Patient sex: F
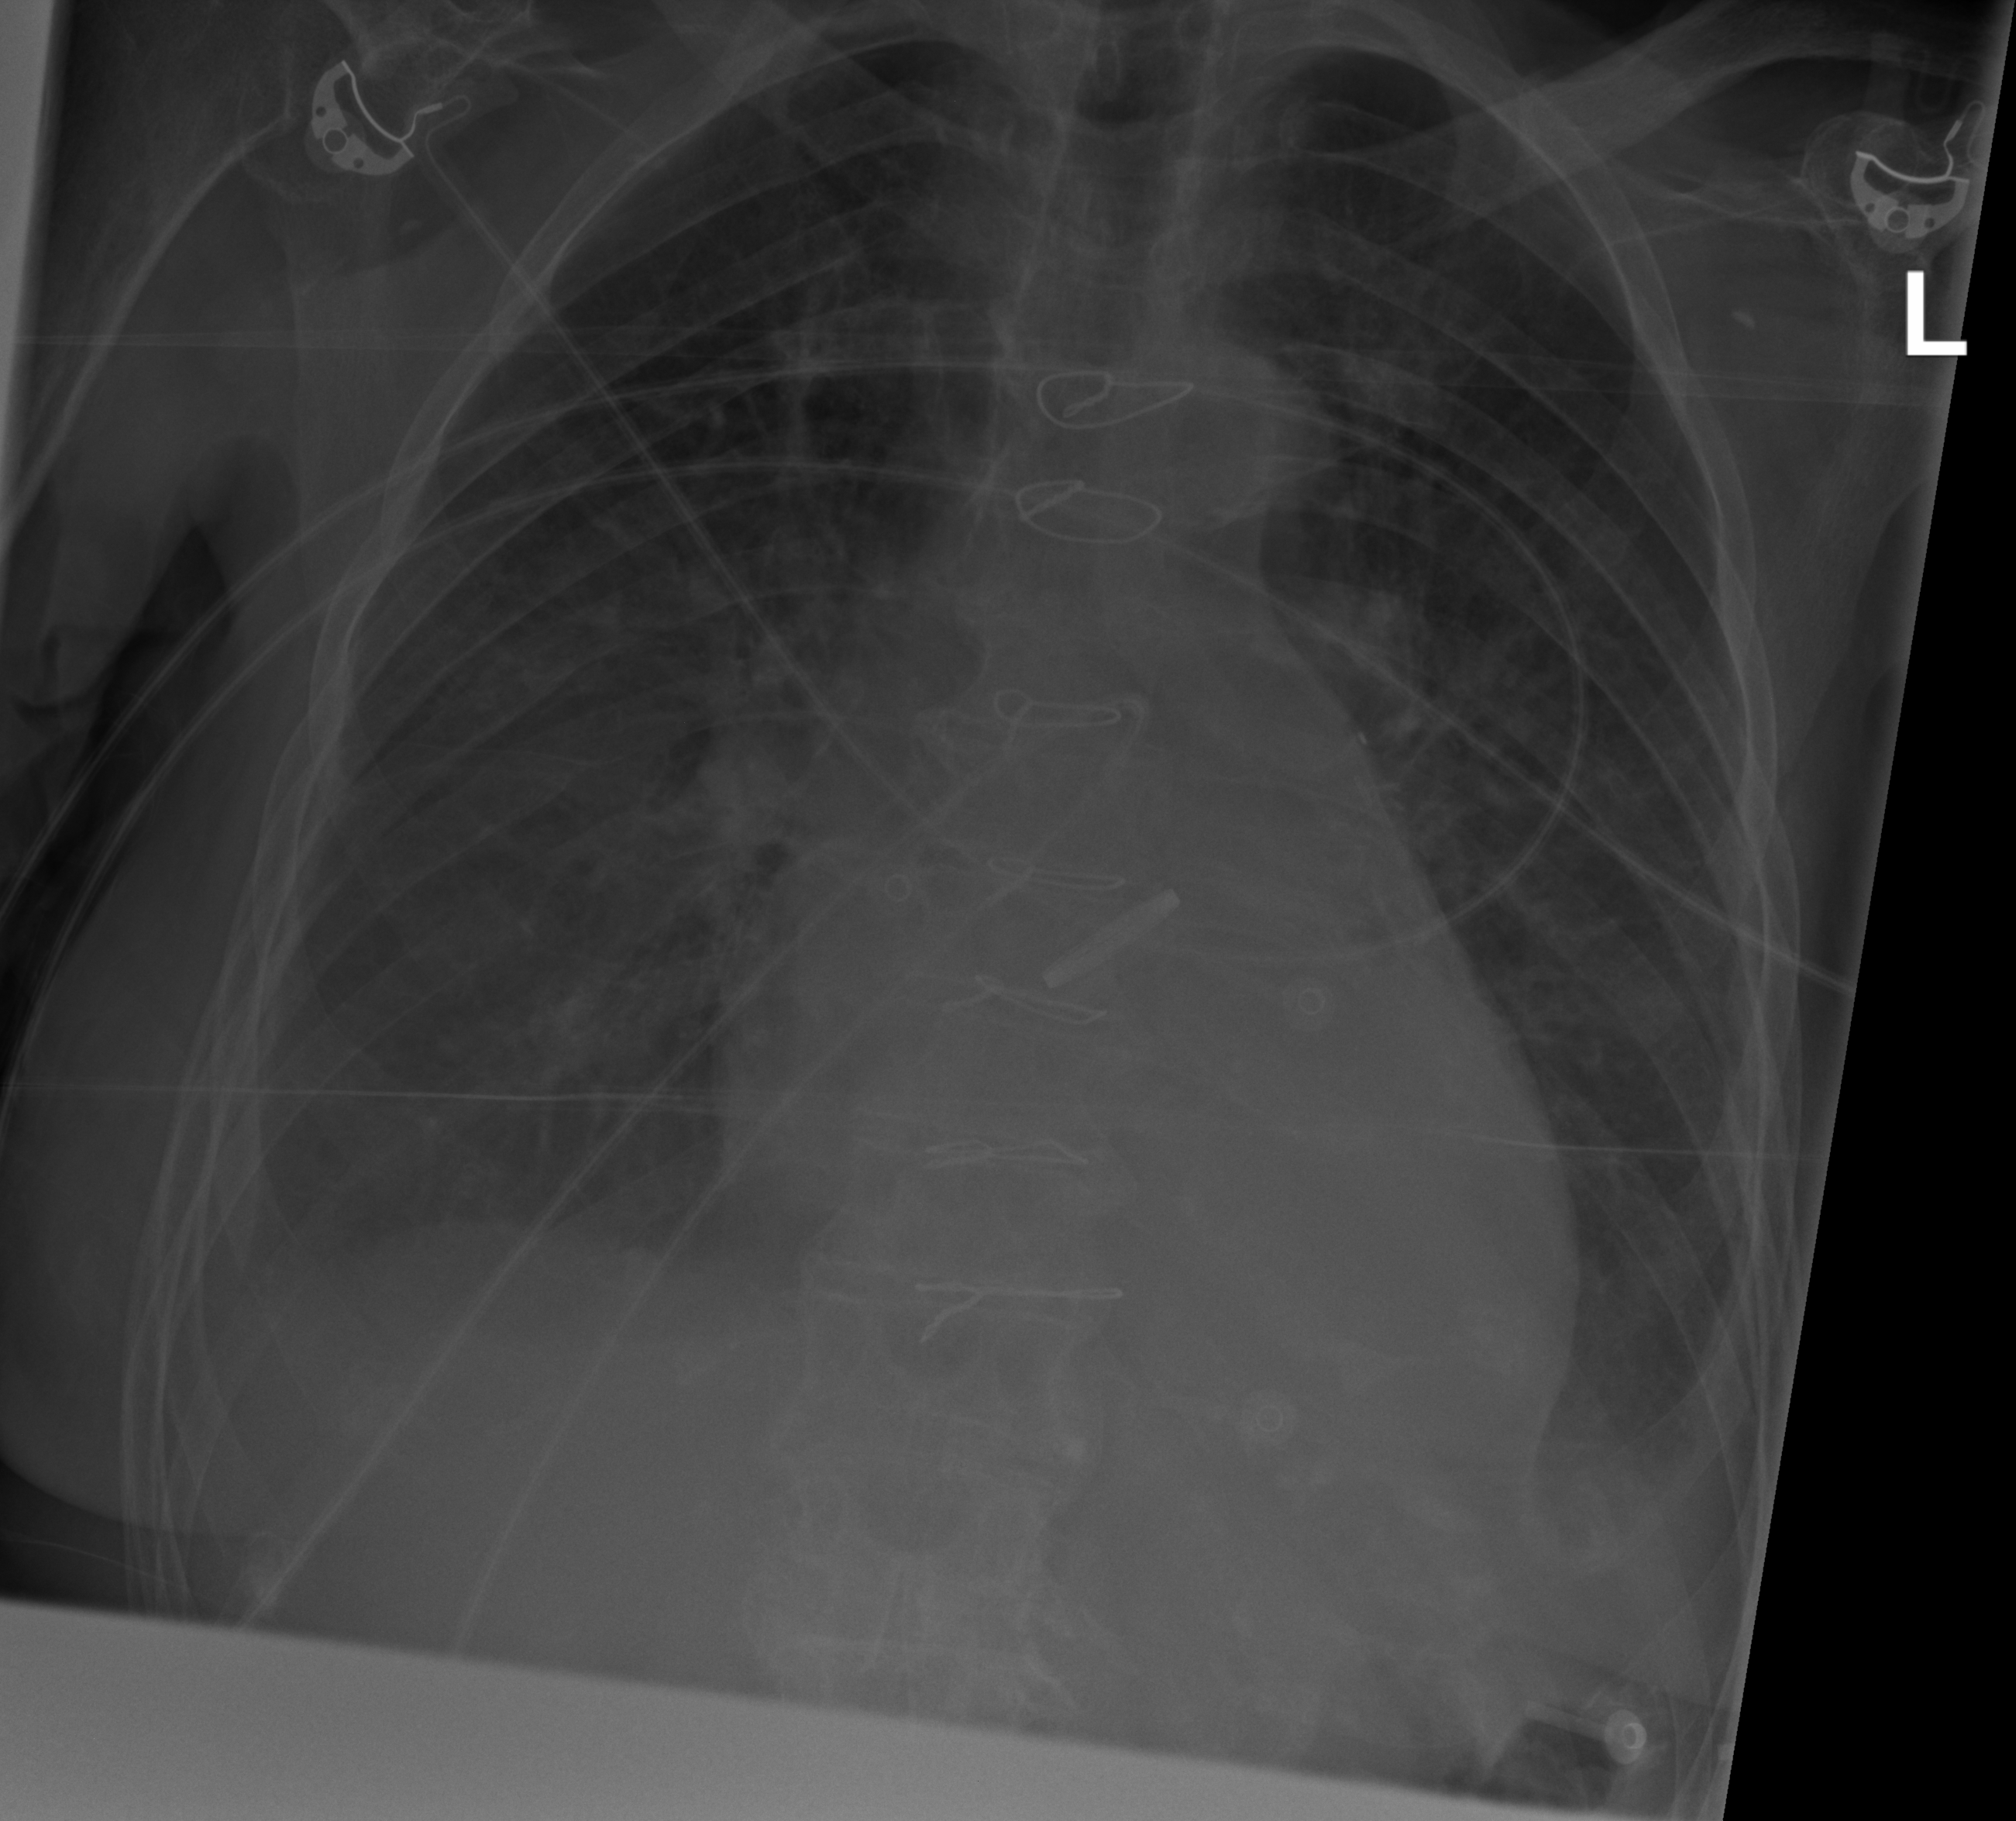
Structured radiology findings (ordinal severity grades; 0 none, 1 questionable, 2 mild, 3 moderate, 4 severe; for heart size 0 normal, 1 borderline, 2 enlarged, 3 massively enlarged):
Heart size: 2
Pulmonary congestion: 2
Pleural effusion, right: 2
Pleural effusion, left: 2
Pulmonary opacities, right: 2
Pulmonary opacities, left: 0
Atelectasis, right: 2
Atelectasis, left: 2